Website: slack
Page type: payment
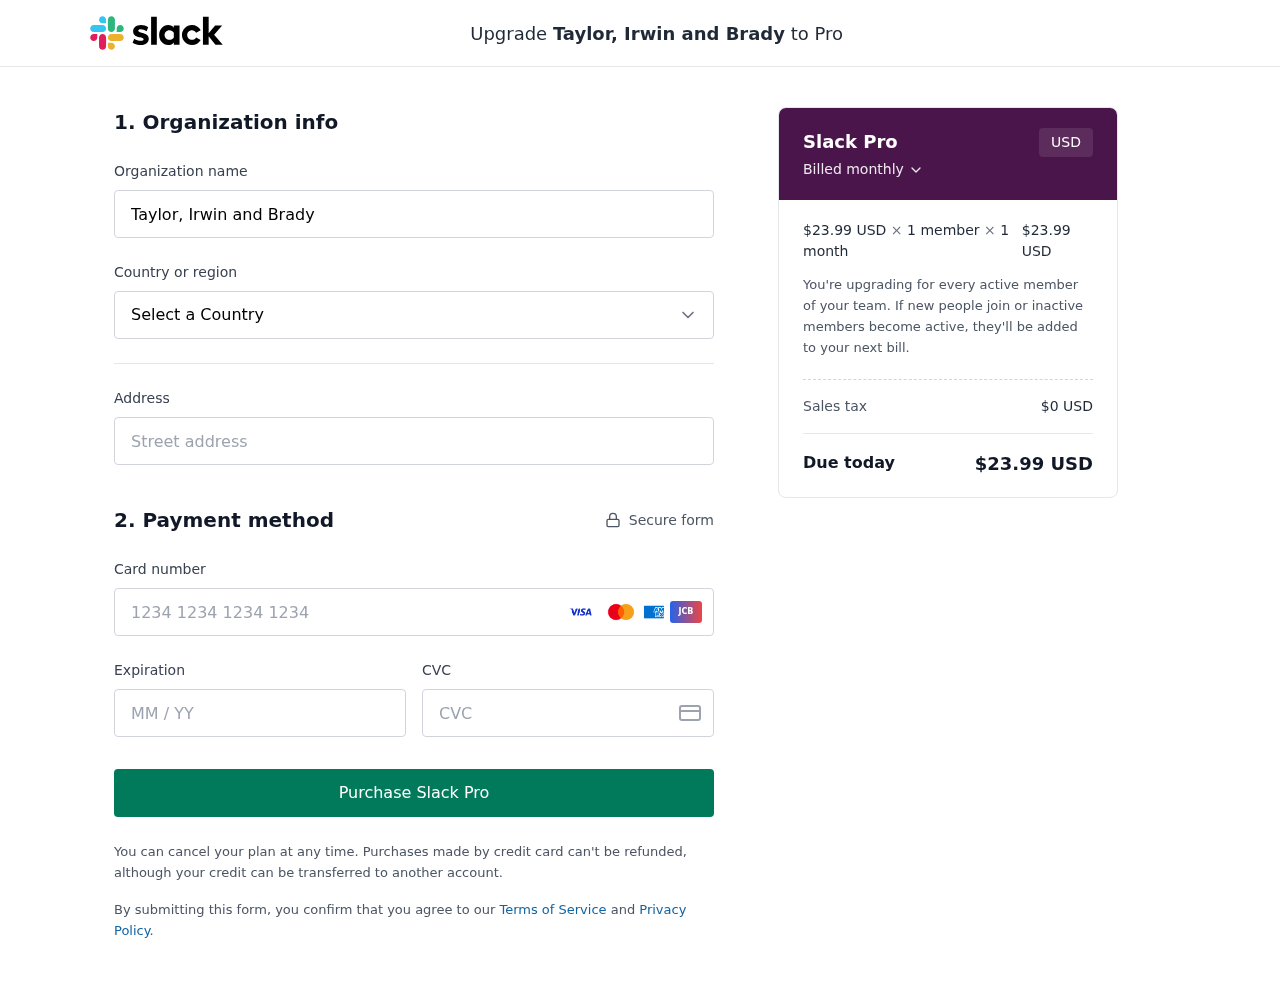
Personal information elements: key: PII_CARD_CVV
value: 692
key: PII_CARD_EXPIRY
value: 04/28
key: PII_CARD_NUMBER
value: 4236 7742 9311 4664
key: PII_COMPANY
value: Taylor, Irwin and Brady
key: PII_COUNTRY
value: United States
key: PII_STREET
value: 03920 Johnson Village
Product elements: key: PRODUCT1_PRICE
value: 23.99
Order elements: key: ORDER_SUBTOTAL
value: $23.99 USD
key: ORDER_TAX
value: $0 USD
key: ORDER_TOTAL
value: $23.99 USD